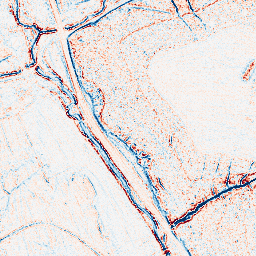
Category: edge_preserving
Decomposition family: bilateral
Decomposition parameters: d: 5
sigma_color: 25
sigma_space: 75
Upsampling method: sinc_hamming
Upsampling parameters: scale: 2
kernel_size: 4
Upsampling scale: 2